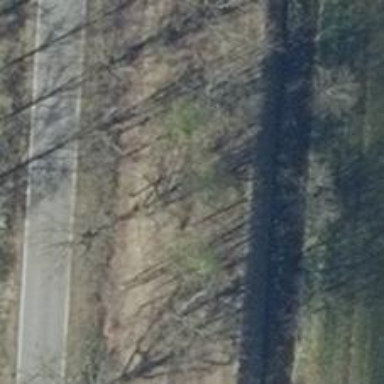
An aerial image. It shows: Row of deciduous broadleaved trees.